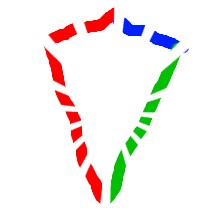
Shape: kite